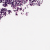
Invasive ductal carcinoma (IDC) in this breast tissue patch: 0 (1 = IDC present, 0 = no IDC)